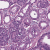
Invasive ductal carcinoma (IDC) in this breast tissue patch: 0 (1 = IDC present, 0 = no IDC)